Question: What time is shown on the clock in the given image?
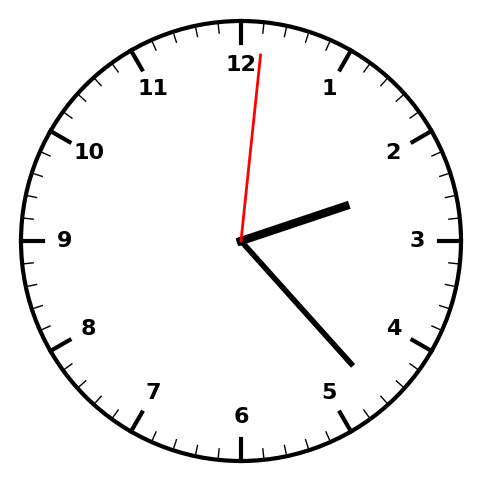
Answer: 02:23:01